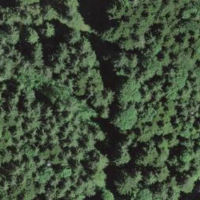
EUNIS habitat code: 43
Species observed at this site:
Petasites albus
Tussilago farfara
Mercurialis perennis